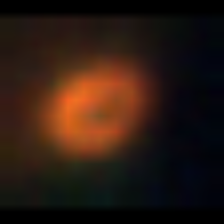
Taxon: NanoPlankton
Group: Other